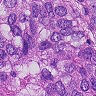
Metastatic tissue present: yes